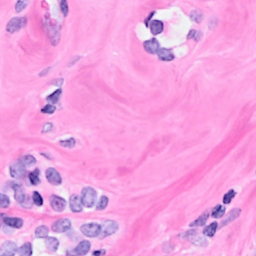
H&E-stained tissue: Breast